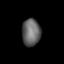
Tissue: lung
Cell type: Epithelial cells
Senescence score: 0.2151
Nuclear area (px): 495
Mean DAPI intensity: 99.683